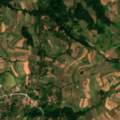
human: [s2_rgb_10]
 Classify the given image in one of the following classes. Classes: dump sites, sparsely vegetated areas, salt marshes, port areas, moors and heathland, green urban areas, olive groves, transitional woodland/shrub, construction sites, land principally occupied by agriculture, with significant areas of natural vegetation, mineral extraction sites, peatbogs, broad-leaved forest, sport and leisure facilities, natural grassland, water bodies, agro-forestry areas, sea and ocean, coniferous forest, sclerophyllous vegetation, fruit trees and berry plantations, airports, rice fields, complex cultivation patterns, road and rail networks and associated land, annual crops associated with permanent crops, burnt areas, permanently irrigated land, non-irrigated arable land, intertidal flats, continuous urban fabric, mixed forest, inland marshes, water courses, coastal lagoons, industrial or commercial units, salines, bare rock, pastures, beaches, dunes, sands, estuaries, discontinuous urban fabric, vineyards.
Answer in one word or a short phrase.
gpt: complex cultivation patterns, land principally occupied by agriculture, with significant areas of natural vegetation